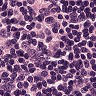
Metastatic tissue present: yes